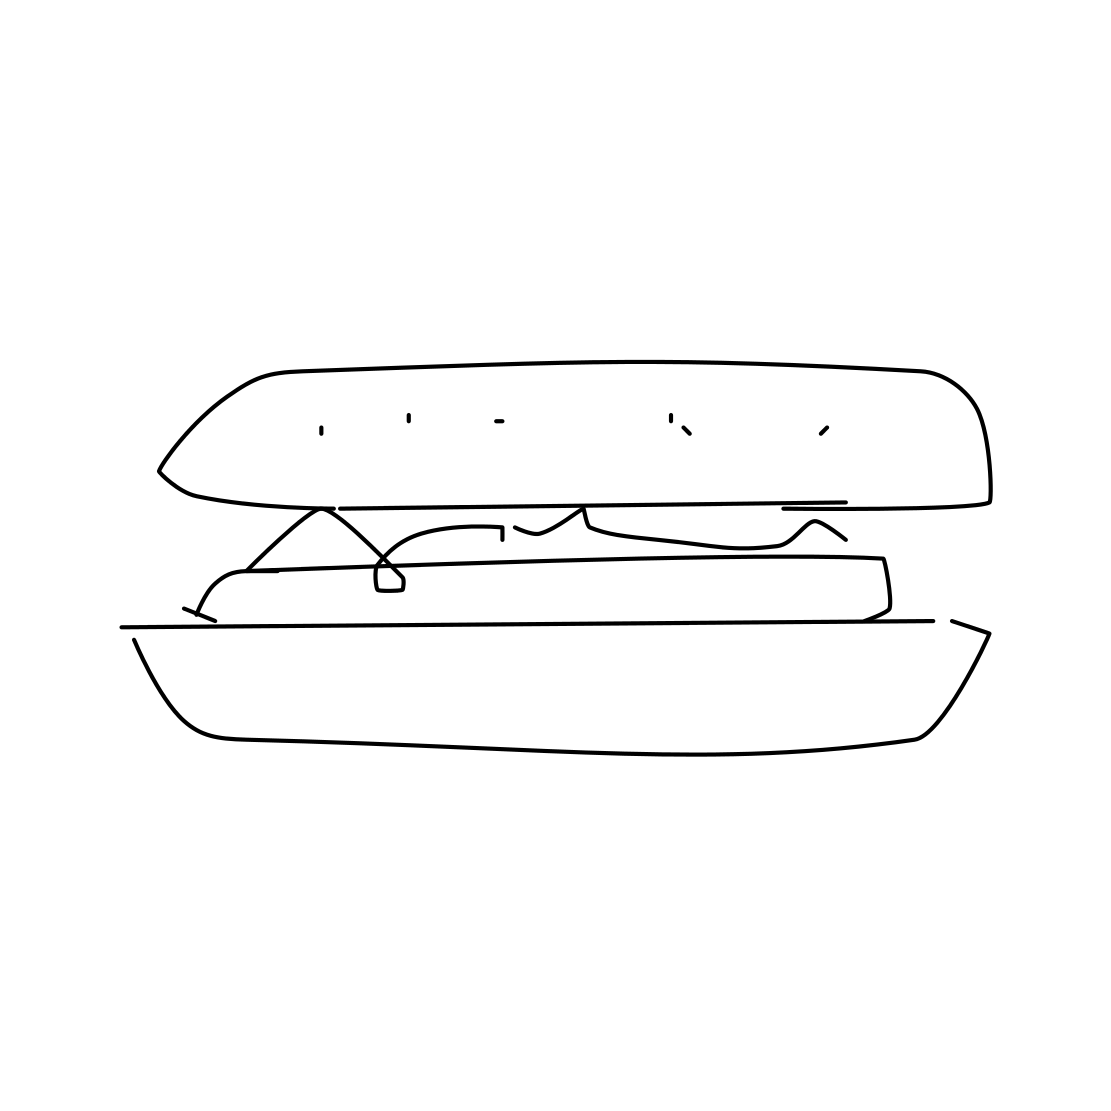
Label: hamburger